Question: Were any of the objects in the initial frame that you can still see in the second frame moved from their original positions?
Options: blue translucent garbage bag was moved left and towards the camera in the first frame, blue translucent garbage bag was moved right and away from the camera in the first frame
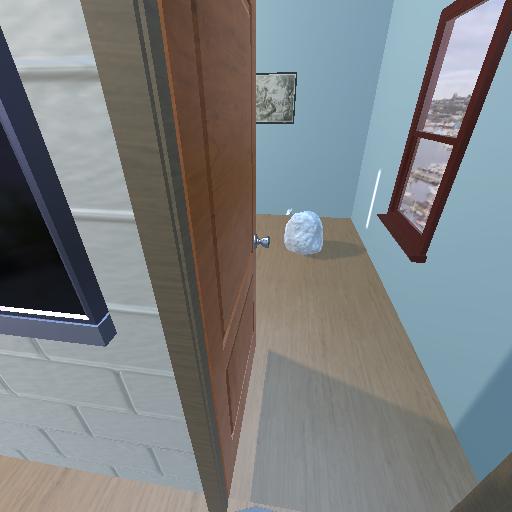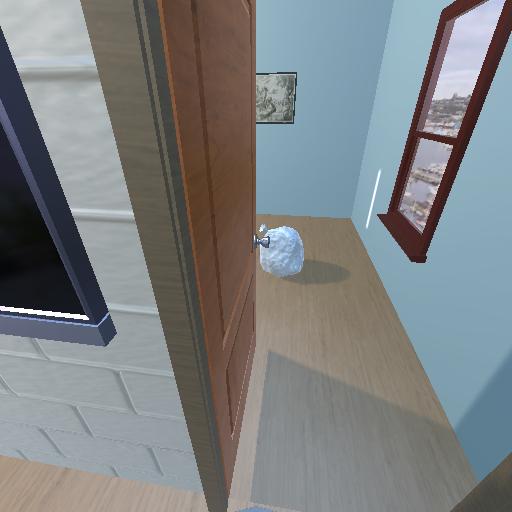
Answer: blue translucent garbage bag was moved left and towards the camera in the first frame